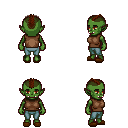
a pixel art fantasy rpg character, female body template, orc, green skin, brown sleeveless shirt, teal pants, brown short mohawk hairstyle, brown slippers, four views (front, back, left, right), 2x2 character sprite sheet, small pixel art, hard edges, no anti-aliasing